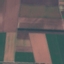
Label: AnnualCrop